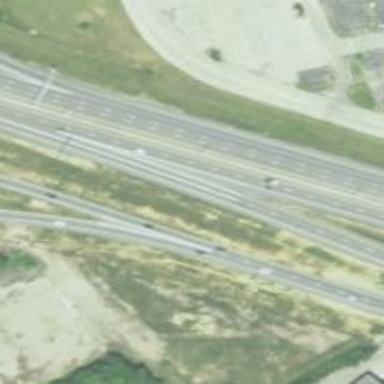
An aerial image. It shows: Trunk link highway.